Question: I need an effect like this <URL>, here an example of the sequence:

I need two things:
1. Create/implement the same slide/transition effect between two fragments
2. How can i do to put the image under the action bar and the top bar?
Thanks, any ideas would be appreciated.
(EDIT 11/03/2014)
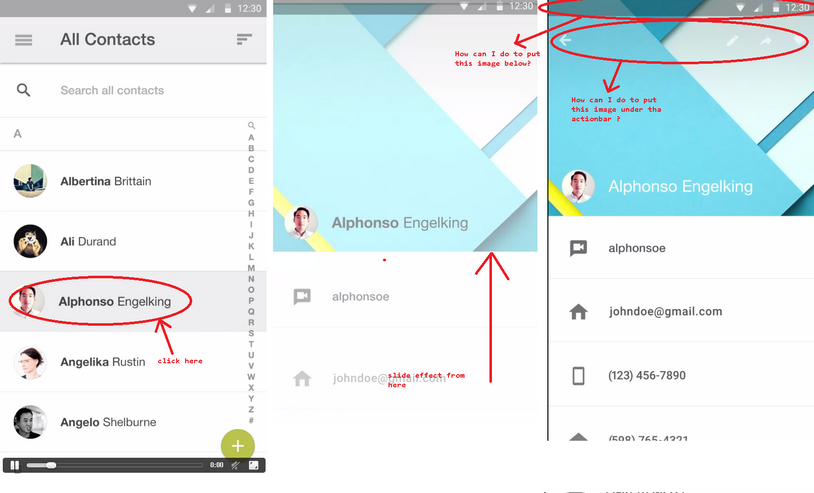
Answer: I found a solution, These links helped me:
- <URL>
See the following image:

<URL>
Thanks.